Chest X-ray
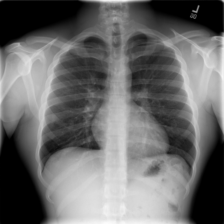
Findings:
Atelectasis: negative
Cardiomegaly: negative
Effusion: negative
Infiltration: positive
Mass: negative
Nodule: negative
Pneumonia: negative
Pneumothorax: negative
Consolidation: negative
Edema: negative
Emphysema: negative
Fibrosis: negative
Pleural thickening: negative
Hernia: negative